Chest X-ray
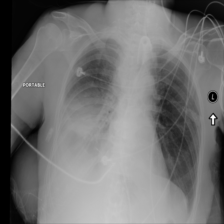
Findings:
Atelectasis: positive
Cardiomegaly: negative
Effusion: positive
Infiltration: positive
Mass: positive
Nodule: negative
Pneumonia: negative
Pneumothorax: negative
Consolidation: negative
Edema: negative
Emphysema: negative
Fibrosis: negative
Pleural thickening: negative
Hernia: negative